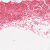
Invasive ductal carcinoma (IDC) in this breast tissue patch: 0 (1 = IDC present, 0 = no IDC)